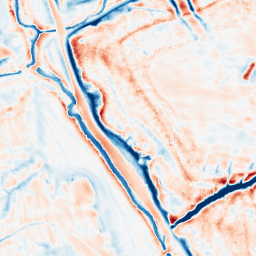
Category: edge_preserving
Decomposition family: bilateral
Decomposition parameters: d: 21
sigma_color: 150
sigma_space: 100
Upsampling method: bspline
Upsampling parameters: scale: 2
Upsampling scale: 2